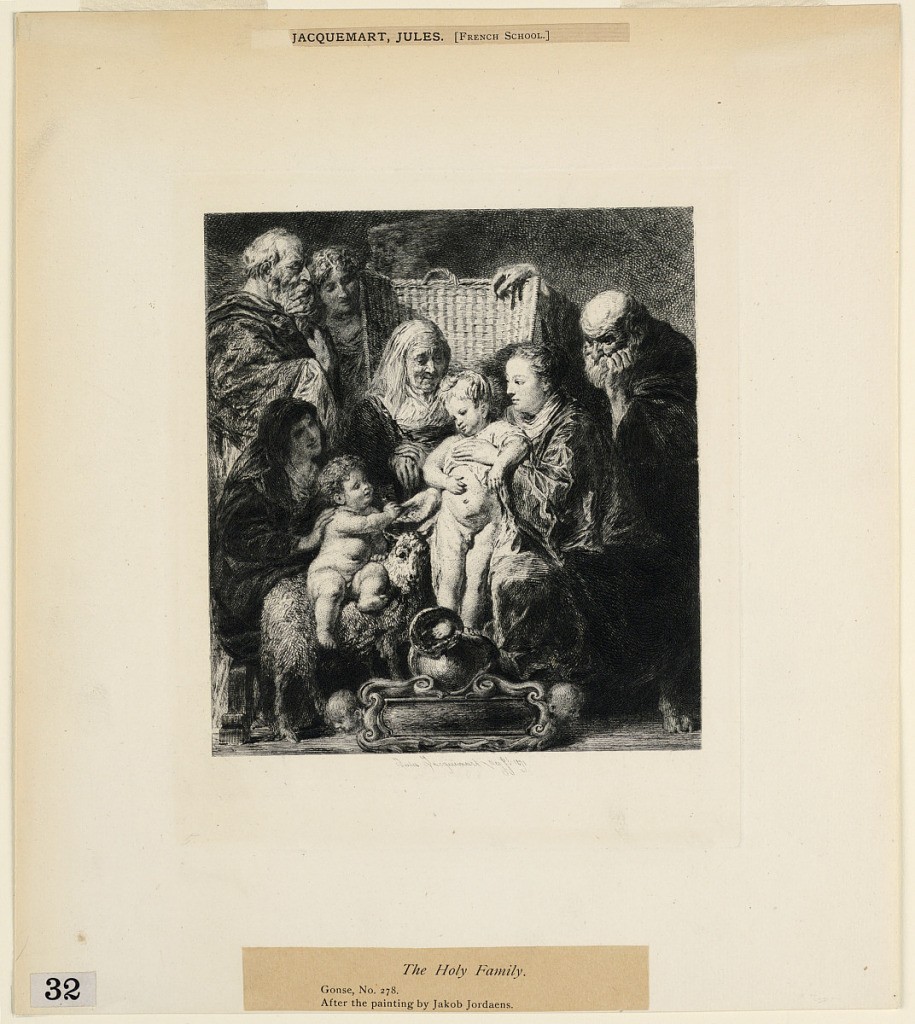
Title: The Holy Family, from "Etchings of Pictures in the Metropolitan Museum, New York"
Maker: Jules Ferdinand Jacquemart, French, 1837 - 1880
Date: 1871
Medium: Etching on paper
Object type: Print
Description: Shown with saints Anne, Joachim, Elizabeth, John the Baptist, and an angel.